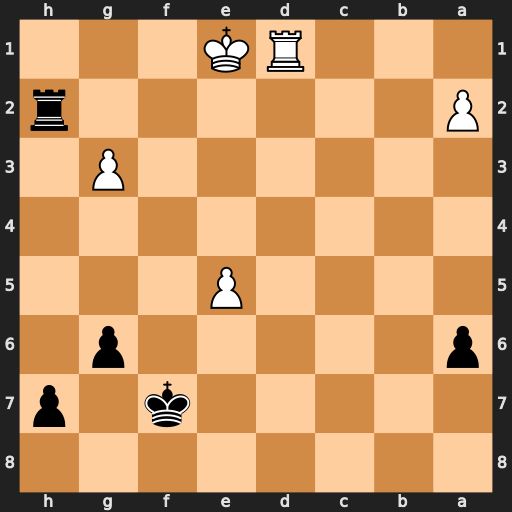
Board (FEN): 8/5k1p/p5p1/4P3/8/6P1/P6r/3RK3
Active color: b
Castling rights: -
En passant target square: -
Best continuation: Rh1+ Kd2 Rxd1+